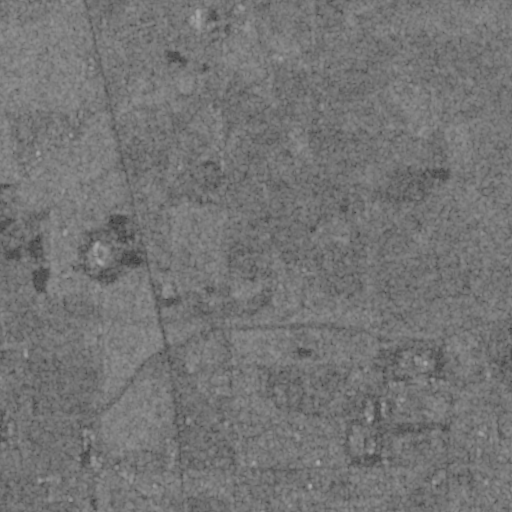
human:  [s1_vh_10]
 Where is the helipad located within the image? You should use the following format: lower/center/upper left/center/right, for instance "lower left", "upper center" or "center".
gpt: The helipad is located in the lower left of the image.
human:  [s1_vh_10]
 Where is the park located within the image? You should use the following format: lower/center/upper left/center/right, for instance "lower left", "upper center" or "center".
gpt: The park is located in the lower right of the image.
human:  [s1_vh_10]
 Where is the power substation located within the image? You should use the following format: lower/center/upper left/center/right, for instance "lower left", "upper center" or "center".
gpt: The power substation is located in the upper center of the image.
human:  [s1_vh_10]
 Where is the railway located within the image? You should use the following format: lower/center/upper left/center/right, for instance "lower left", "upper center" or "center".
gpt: The railway is located in the lower left of the image.
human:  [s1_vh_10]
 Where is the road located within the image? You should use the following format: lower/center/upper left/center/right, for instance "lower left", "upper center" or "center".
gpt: There is no road in the image.

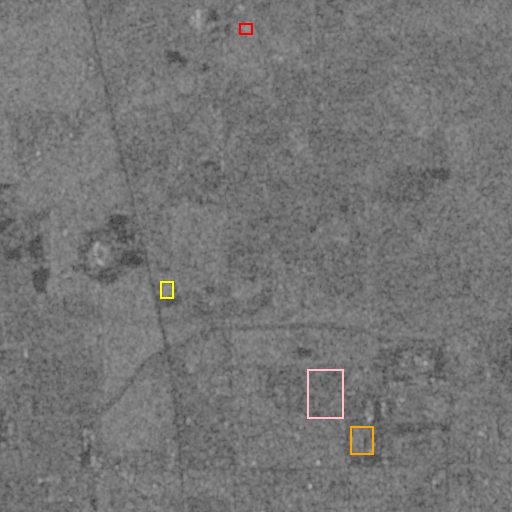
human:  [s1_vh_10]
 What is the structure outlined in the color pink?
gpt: The structure outlined in pink is a park.
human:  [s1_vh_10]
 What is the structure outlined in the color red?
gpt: The structure outlined in red is a power substation.
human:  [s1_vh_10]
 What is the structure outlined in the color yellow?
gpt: The structure outlined in yellow is a building.
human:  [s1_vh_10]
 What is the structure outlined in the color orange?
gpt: The structure outlined in orange is a building.
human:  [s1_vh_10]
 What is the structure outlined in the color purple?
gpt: There is no purple outline.